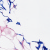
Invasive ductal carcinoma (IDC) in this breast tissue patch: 0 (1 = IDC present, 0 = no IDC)